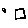
Label: car